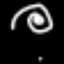
Label: hourglass